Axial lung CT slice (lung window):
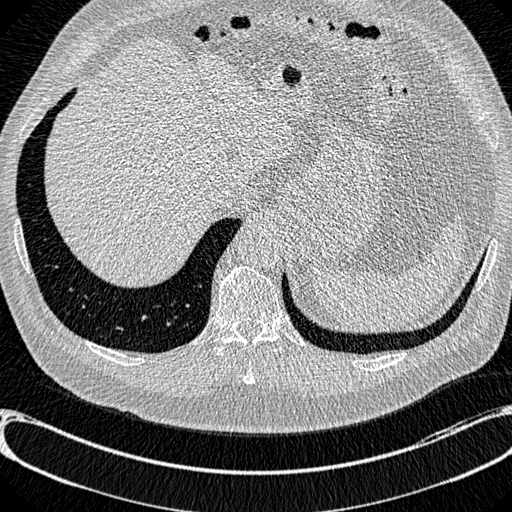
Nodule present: no